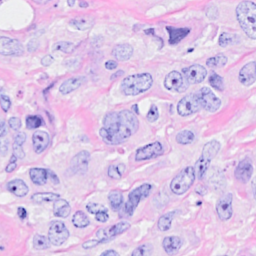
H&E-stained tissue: Breast